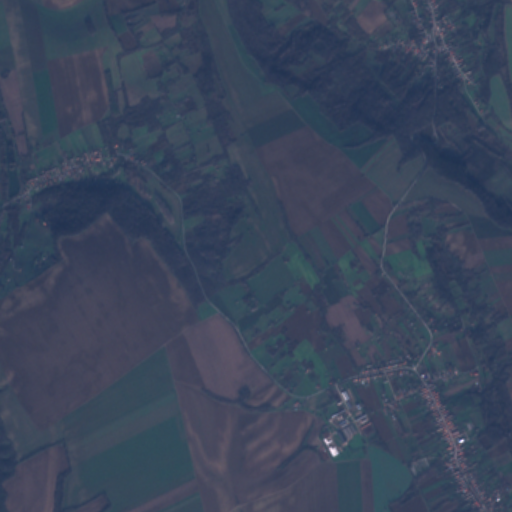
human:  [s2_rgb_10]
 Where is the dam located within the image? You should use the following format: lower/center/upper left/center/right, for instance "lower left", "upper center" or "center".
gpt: The dam is located in the upper left of the image.
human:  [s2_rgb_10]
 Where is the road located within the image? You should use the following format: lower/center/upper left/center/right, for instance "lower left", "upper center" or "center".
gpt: There is no road in the image.